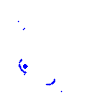
Particle: pion